Field crop: tomato
Growth stage: 1
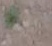
Species: solanum